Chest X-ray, PA view. Patient: 51 years old, sex M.
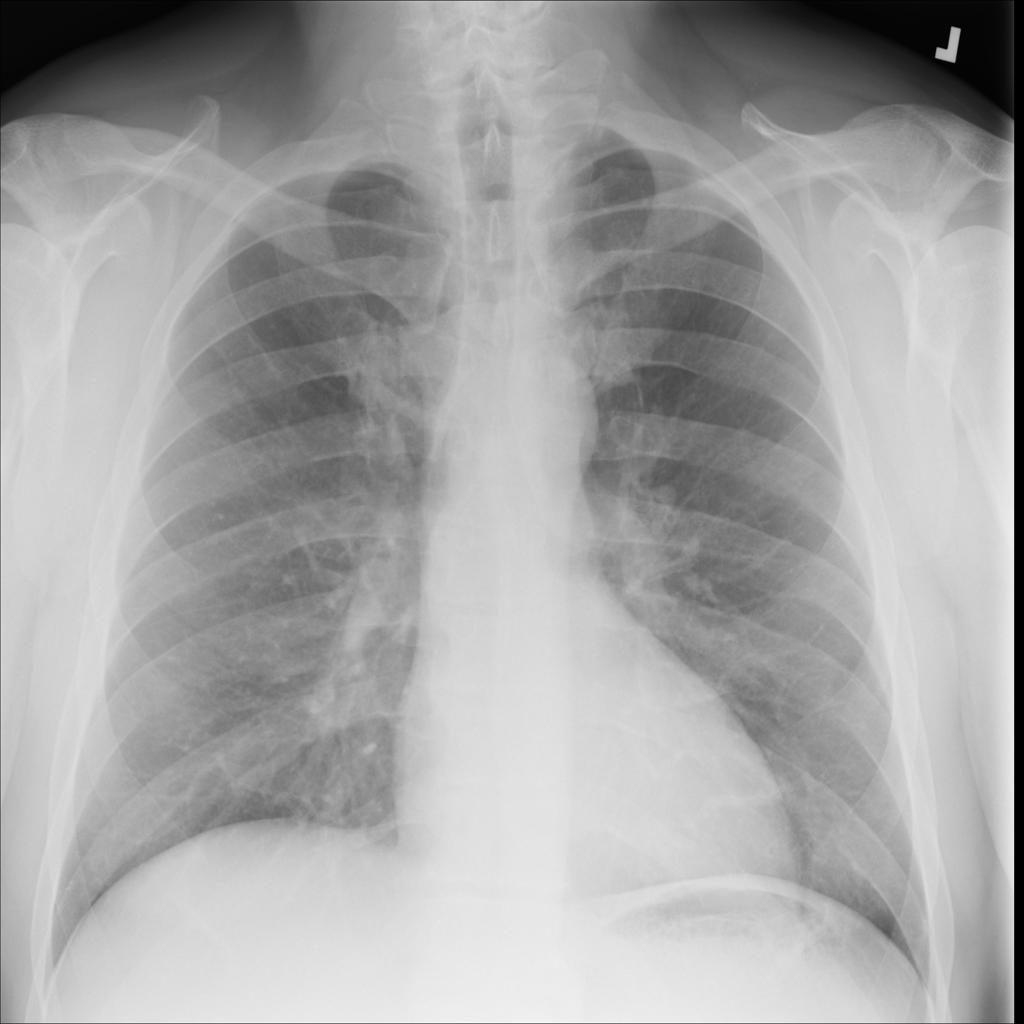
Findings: No Finding